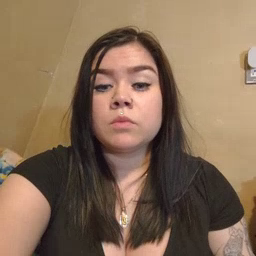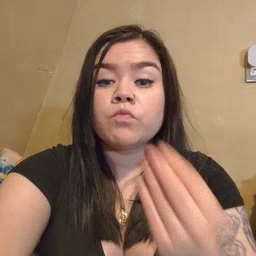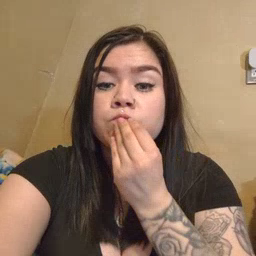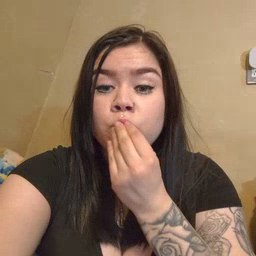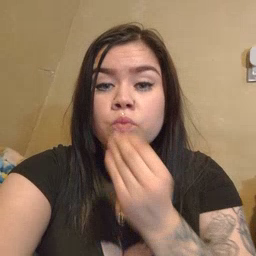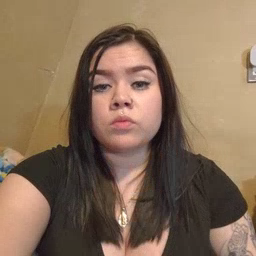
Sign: food